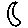
Label: moon